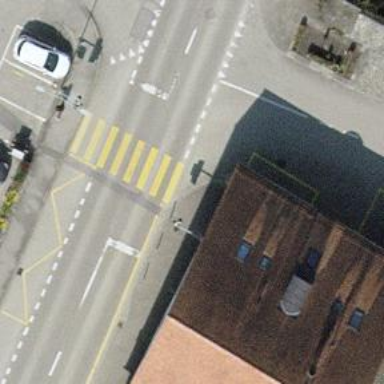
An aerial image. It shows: Crossing with zebra markings regulated by traffic signals.